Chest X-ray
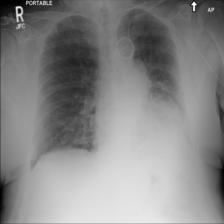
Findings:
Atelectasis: positive
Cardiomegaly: positive
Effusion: positive
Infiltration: positive
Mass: negative
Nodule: negative
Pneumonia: negative
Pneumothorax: negative
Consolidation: negative
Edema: negative
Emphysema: negative
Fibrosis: positive
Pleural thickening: negative
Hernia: negative